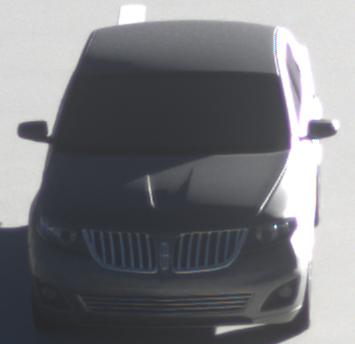
Make: Lincoln
Model: MKS
Detailed model: -
Model produced from: 2008
Model produced until: 2011
Doors: 4
Color: gray
Road condition: dry road
Daytime: morning or afternoon
Contrast: high contrast